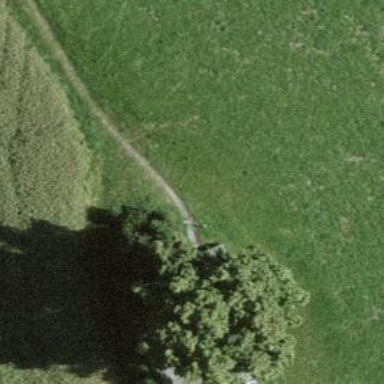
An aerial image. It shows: Deciduous broadleaved tree.